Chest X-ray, PA view. Patient: 56 years old, sex M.
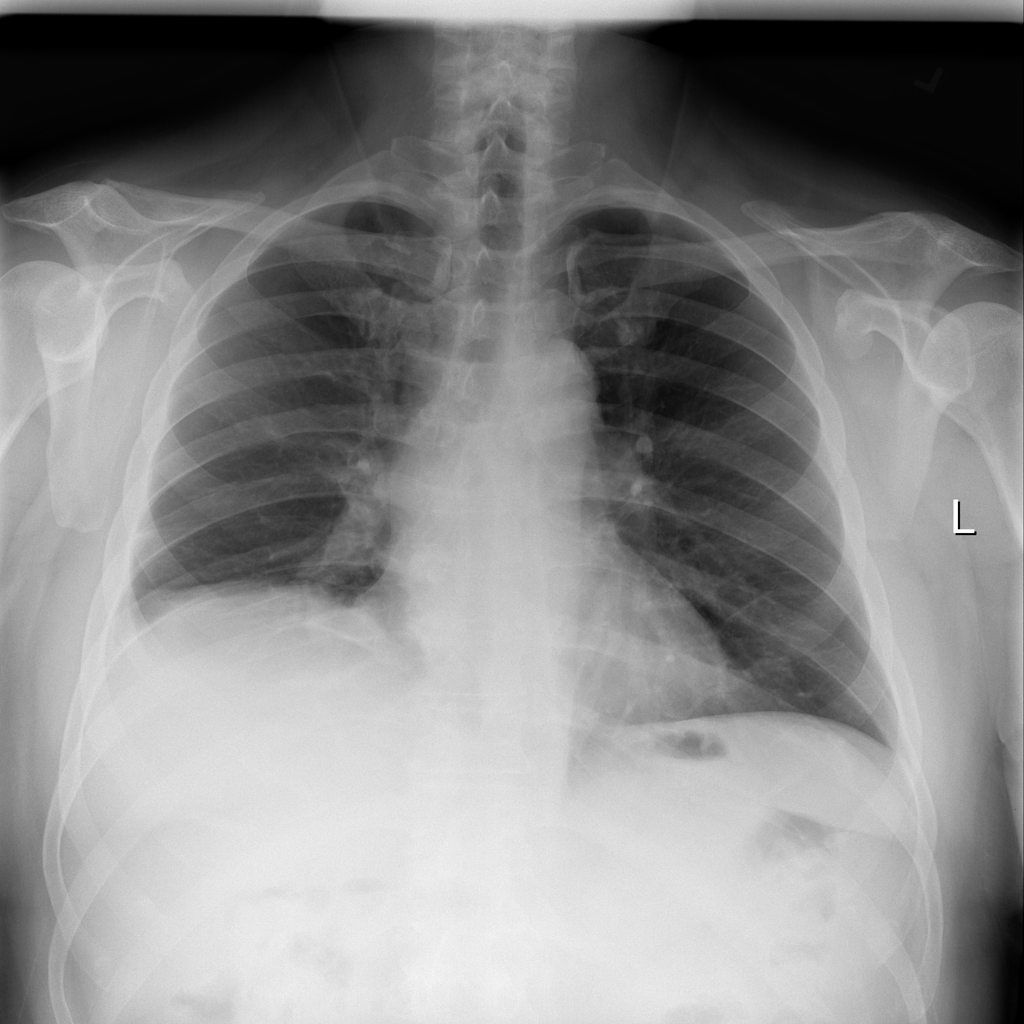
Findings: No Finding